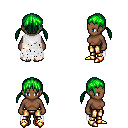
a pixel art fantasy rpg character, female body template, human, dark skin, white tattered cape, gold greaves, green twin-tailed hairstyle, gold boots, four views (front, back, left, right), 2x2 character sprite sheet, small pixel art, hard edges, no anti-aliasing